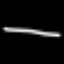
Label: line